Question: I have a nested class in python for instance:
'''
class A():
def __init__(self, attr1):
self.attr1 = attr1
class B():
def __init__(self, attr2):
self.attr2 = attr2
'''
What I want to achieve is that instance for class , will be like a data structure of instance for class
However, it seems that is not associate with .
How can I achieve that?
:
What I want to do is something like the picture shown below, which is a java program object initialization:

It seems that user contains userID and Password and it is associated with the serviceOrder object.
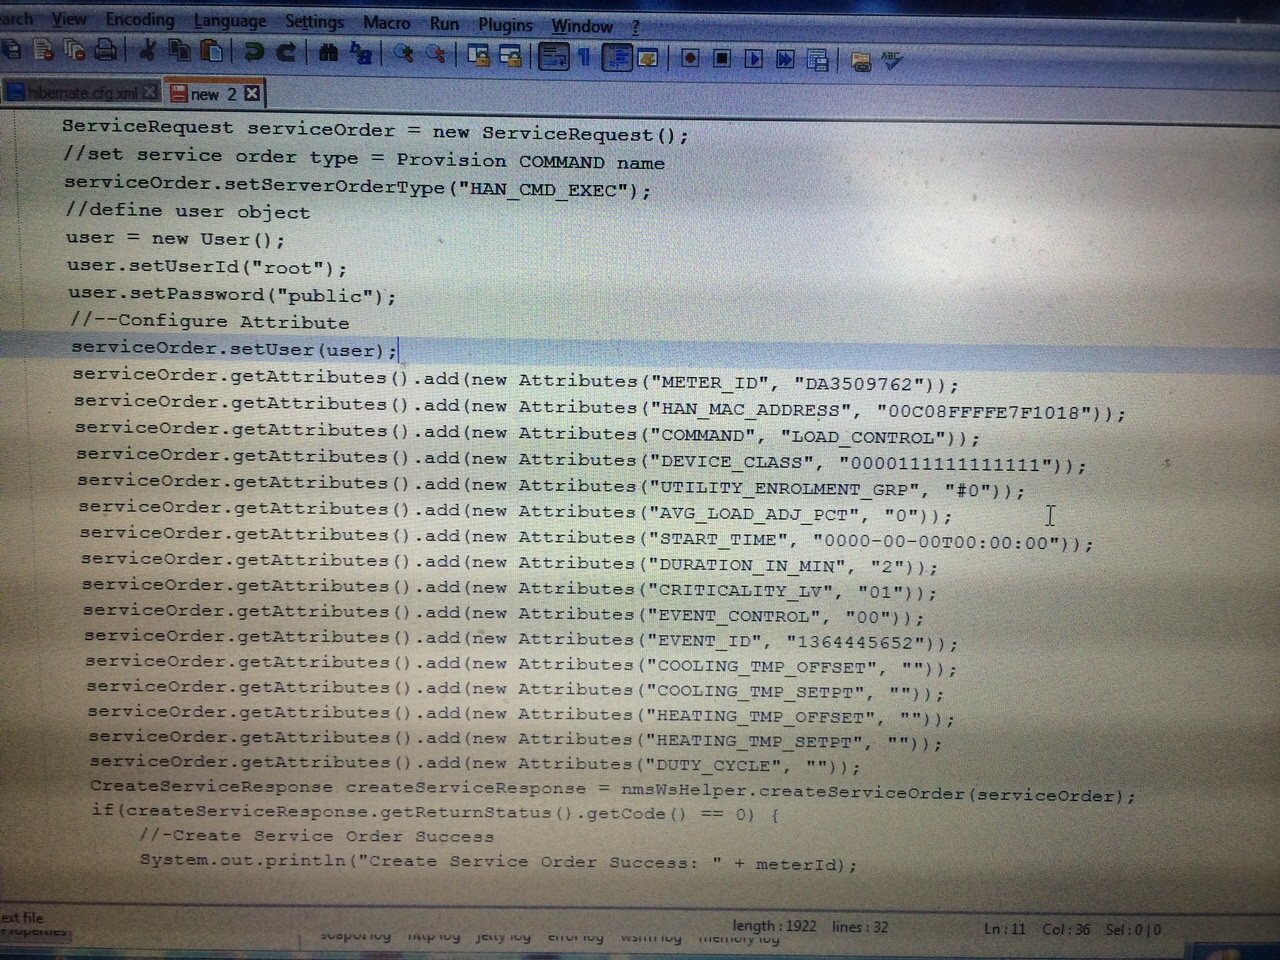
Answer: There is rarely any reason to nest classes in Python. I what you mean is to have an instance of 'B' as an attribute of an instance of 'A', which is easy to do:
'''
class A():
def __init__(self, attr1, attr2):
self.attr1 = attr1
self.b = B(attr2)
class B():
def __init__(self, attr2):
self.attr2 = attr2
'''